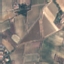
Land use / land cover: PermanentCrop